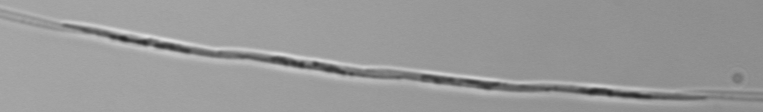
Label: Pseudo-nitzschia